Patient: sex M, age 68
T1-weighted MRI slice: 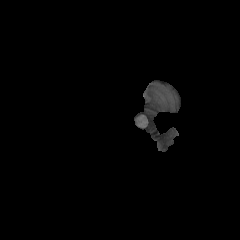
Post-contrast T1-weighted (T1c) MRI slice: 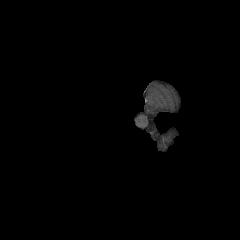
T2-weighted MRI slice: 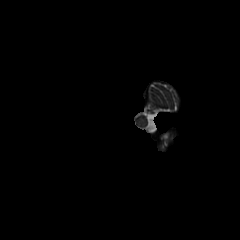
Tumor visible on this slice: no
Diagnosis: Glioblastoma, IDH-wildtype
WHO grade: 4